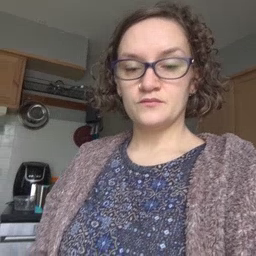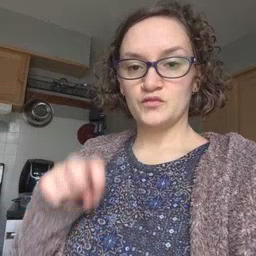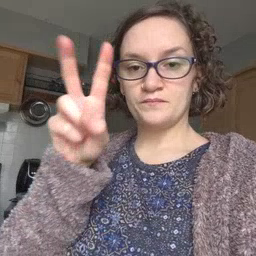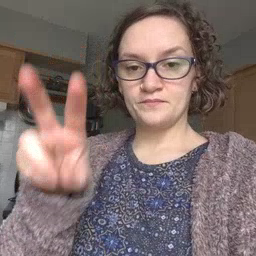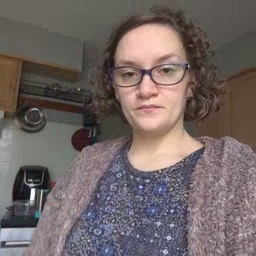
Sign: jump